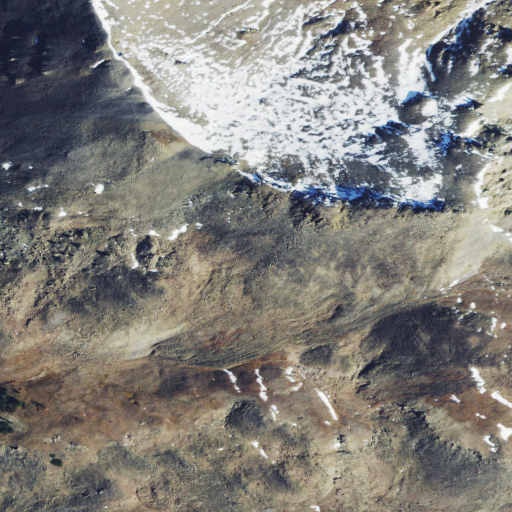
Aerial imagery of mountain in Montana named Sheep Mountain containing shrub and barren land